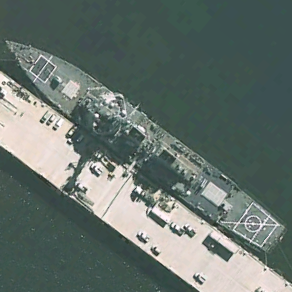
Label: Arleigh_Burke-class_destroyer